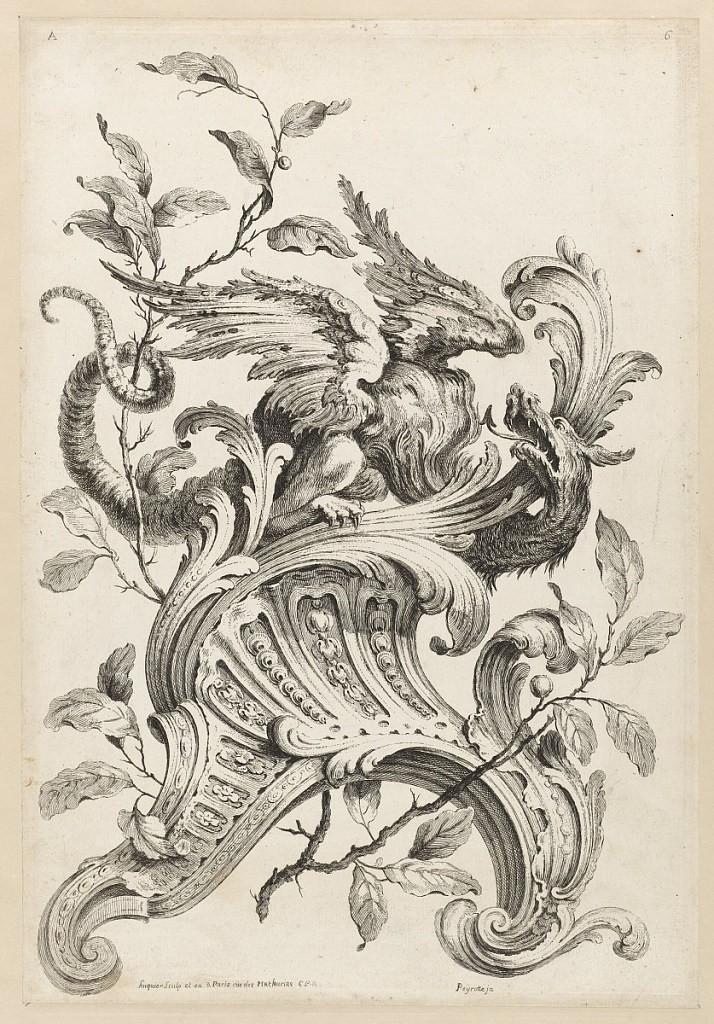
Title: Rocaille Ornament Design
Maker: Gabriel Huquier, French, 1695–1772
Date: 1749–61
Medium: Etching on laid paper
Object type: Print
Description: Sixth plate from a series of twelve designs for rococo ornament by Peyrotte. A large rocaille ornament design with a winged dragon perched onto acanthus leaf fronds with leafy branches, c-scrolls, gadrooning, fleurons and shell motifs. The plate is trimmed and pasted onto the album page. It is signed and numbered.